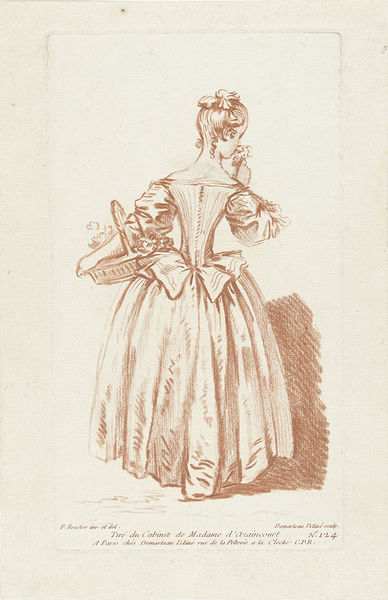
Titel: Jonge vrouw met bloemenmand, ruikend aan boeketje bloemen
Künstler: Gilles Demarteau
Standort: Amsterdam
Institution: Rijksmuseum
Schlagwörter: femme, fleurs, orange, robe, fille, panier, corset, ruban